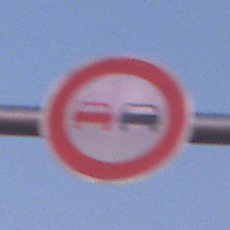
Verkehrszeichen: Ueberholverbot
Umgebung: Outdoor, Nature
Tageszeit: SunriseSunset
Wetter: Clear
Licht: Natural
Jahreszeit: NotSpecified
Kontrast: LowContrast